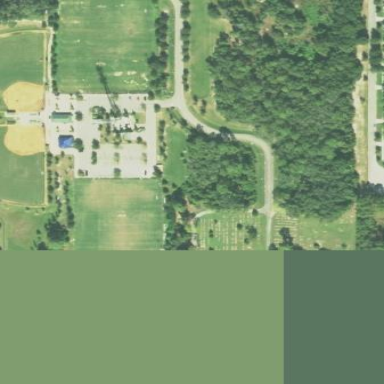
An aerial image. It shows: Park with baseball field and grass soccer field.